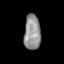
Tissue: skin
Cell type: Epithelial cells
Senescence score: 0.2775
Nuclear area (px): 570
Mean DAPI intensity: 145.784